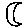
Label: moon